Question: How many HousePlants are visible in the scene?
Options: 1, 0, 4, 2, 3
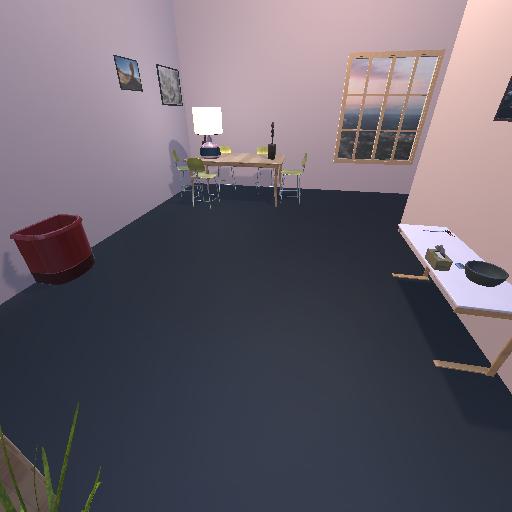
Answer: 1